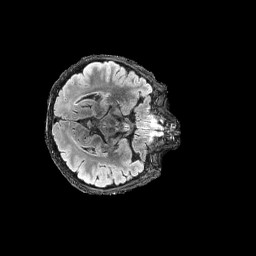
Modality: FLAIR
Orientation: axial
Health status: ill
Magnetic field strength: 3 T